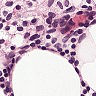
Metastatic tissue present: no